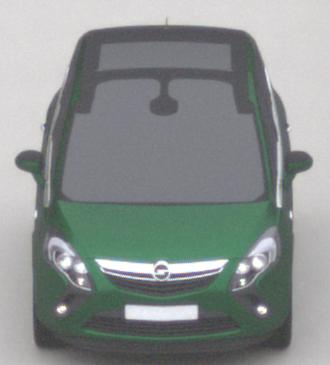
Make: Opel
Model: Zafira Tourer 1.8
Detailed model: Zafira (C) Tourer
Model produced from: 2012/01
Model produced until: 2015/06
Doors: 5
Color: green
Road condition: dry road
Daytime: midday
Contrast: low contrast